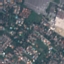
Land use / land cover class: Residential